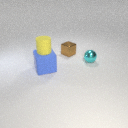
small cyan metal sphere in front of small brown metal cube